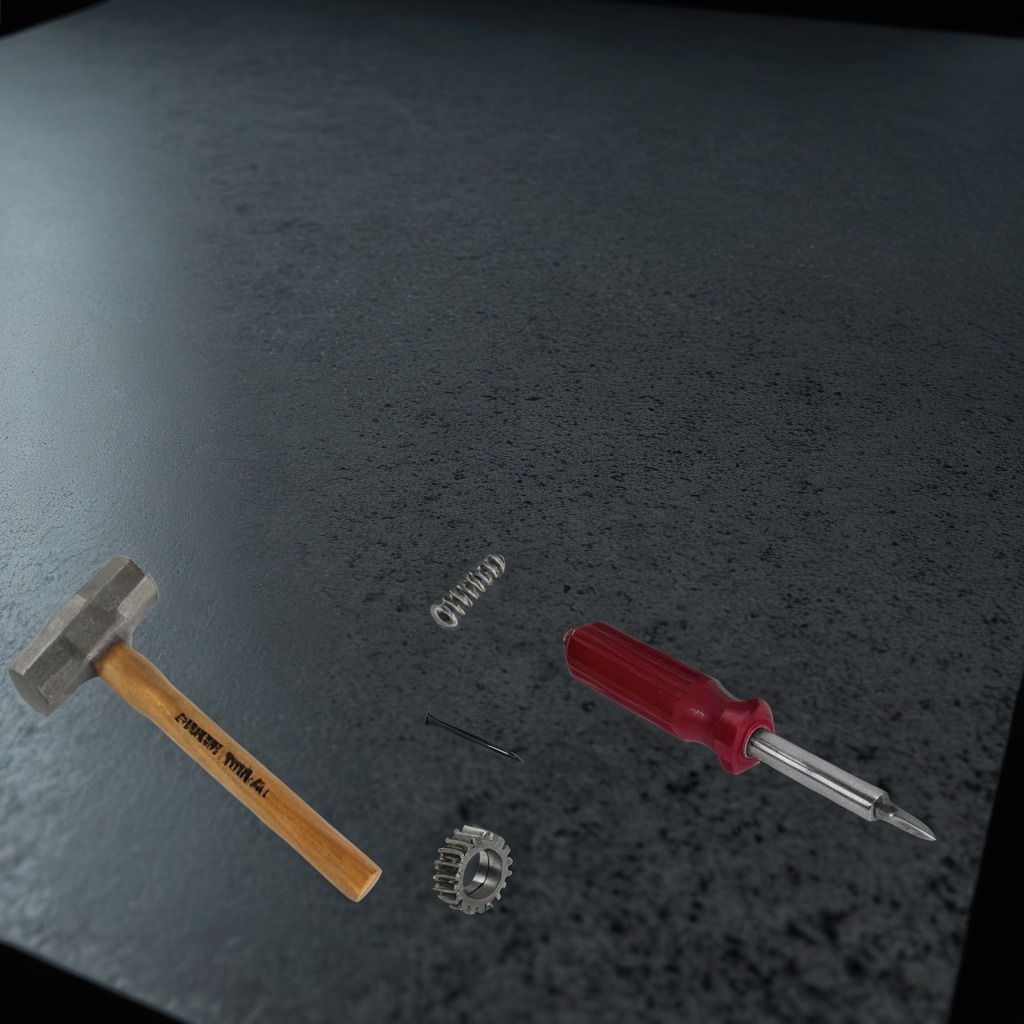
A steel gear with teeth, a hammer, an iron nail, a coiled metal spring, and a screwdriver are lying on the granite table.